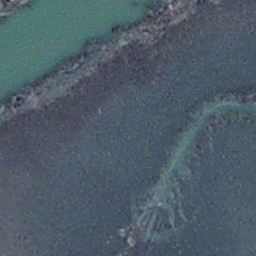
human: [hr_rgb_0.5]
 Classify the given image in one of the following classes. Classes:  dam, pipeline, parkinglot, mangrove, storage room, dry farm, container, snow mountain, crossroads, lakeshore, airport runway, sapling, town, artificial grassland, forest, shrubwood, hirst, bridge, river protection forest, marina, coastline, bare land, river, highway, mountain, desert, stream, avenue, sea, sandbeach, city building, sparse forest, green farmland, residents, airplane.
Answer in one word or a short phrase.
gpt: stream